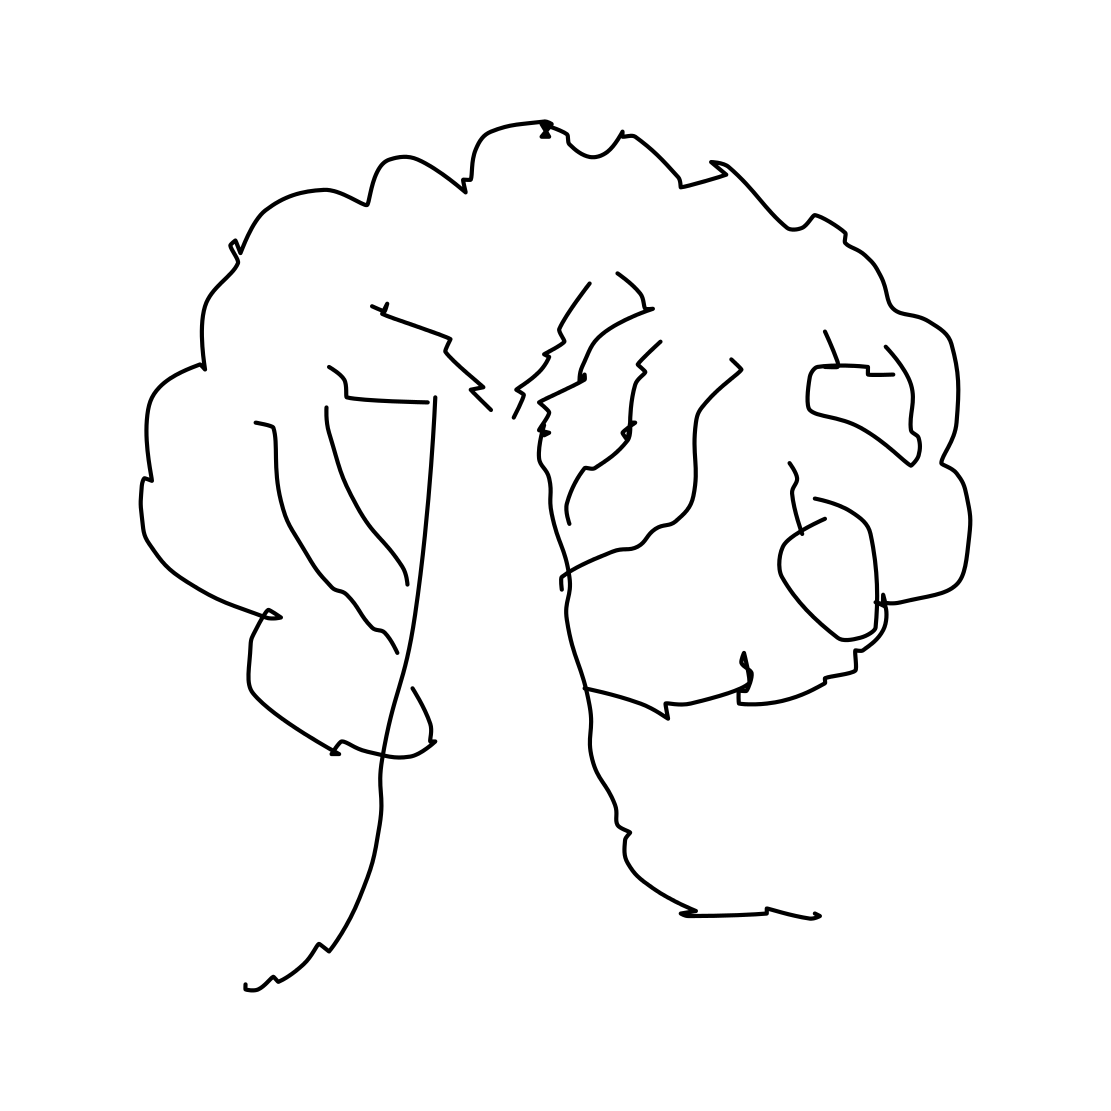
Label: tree